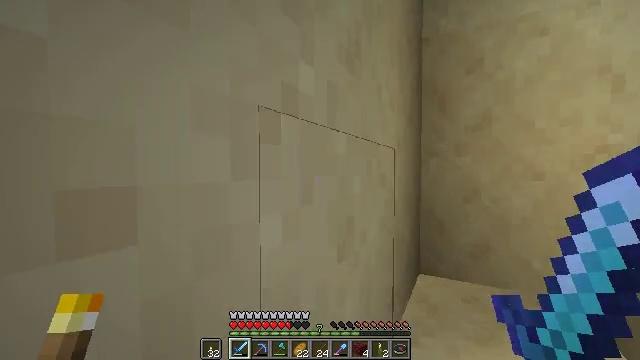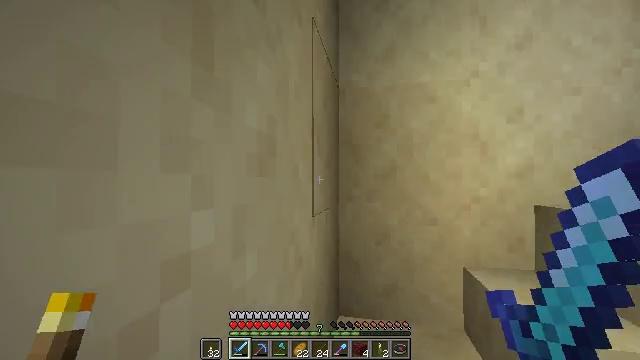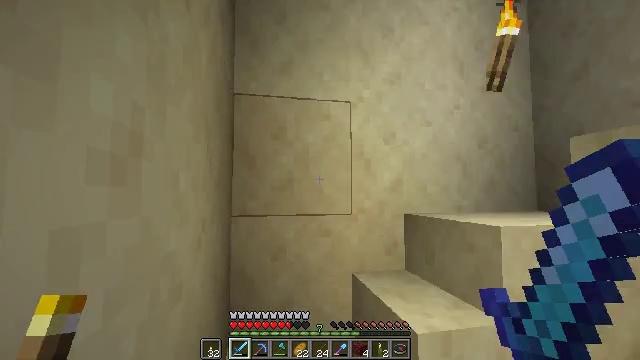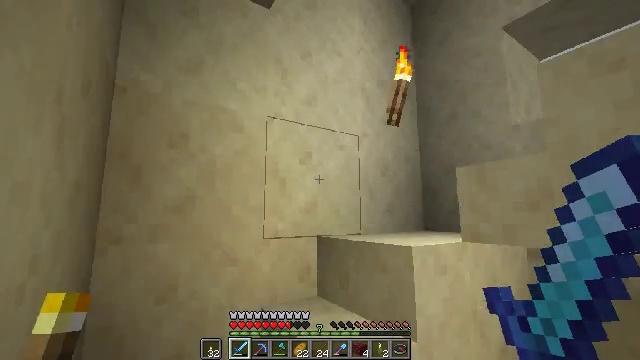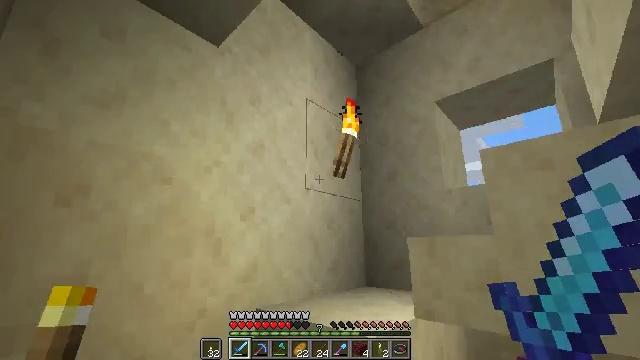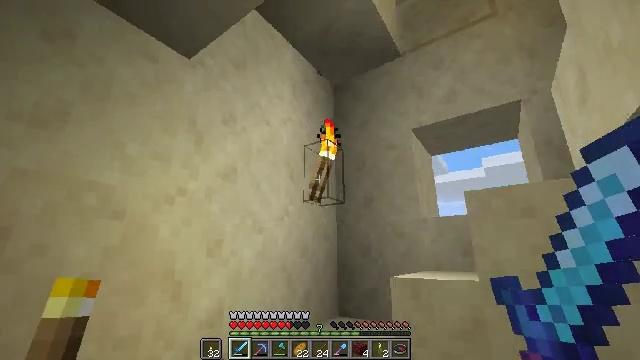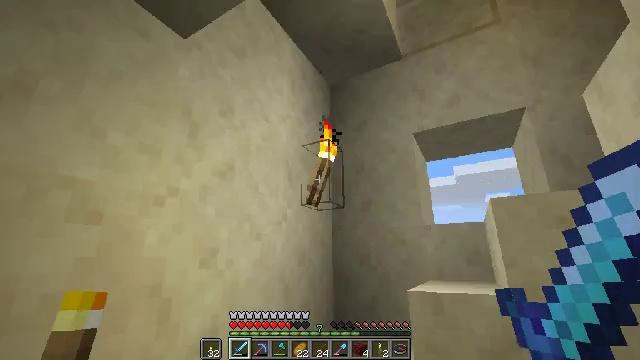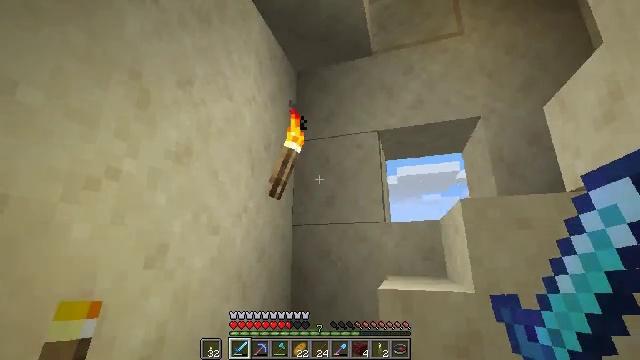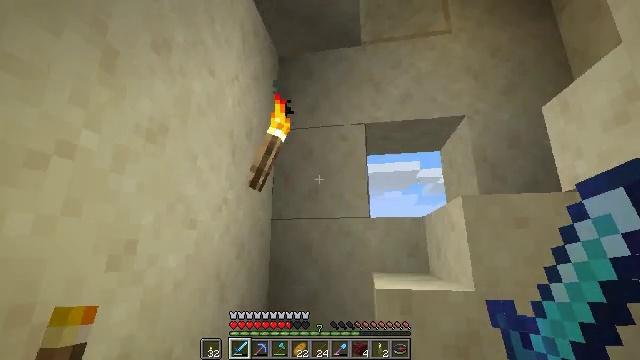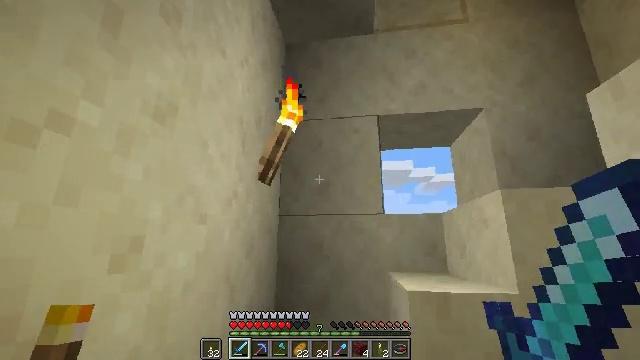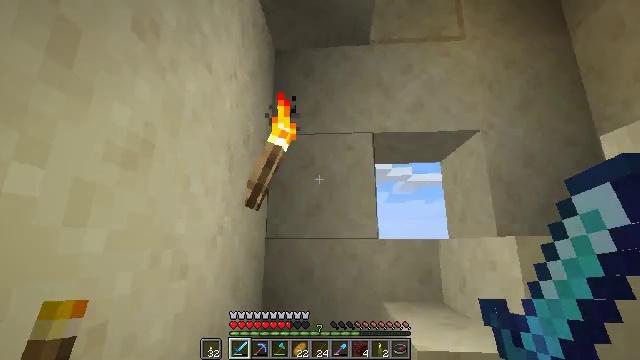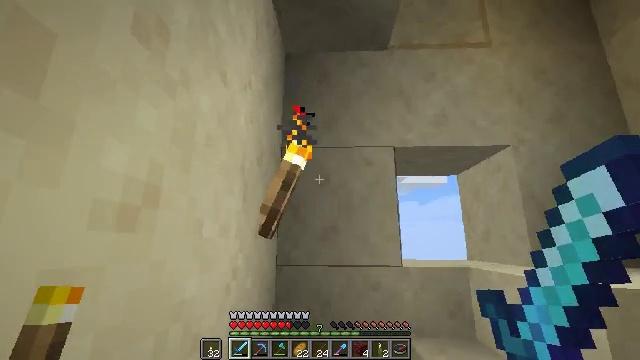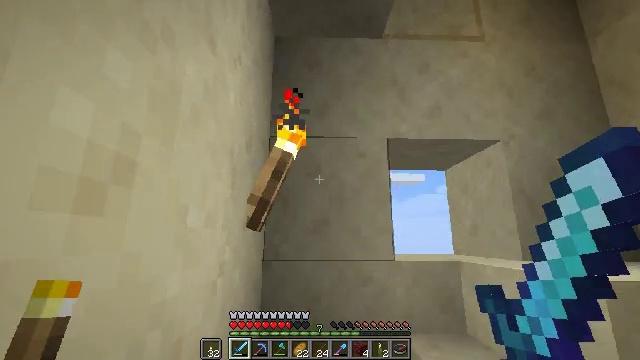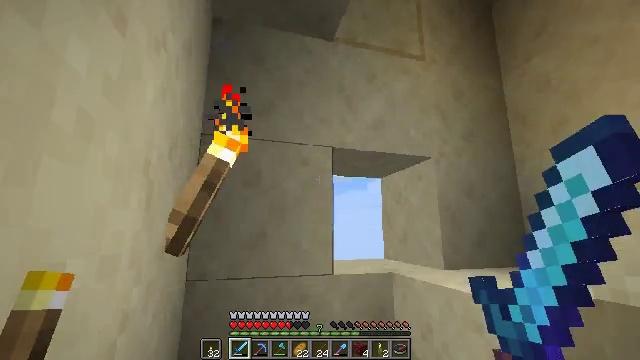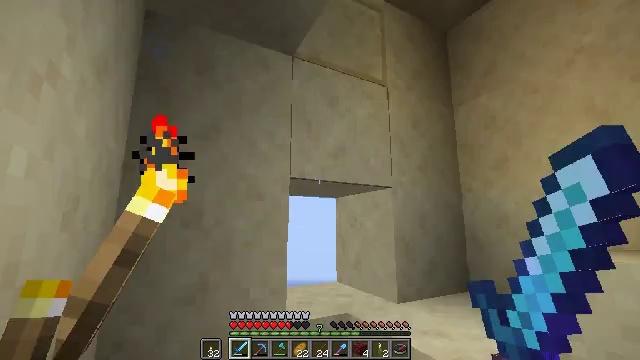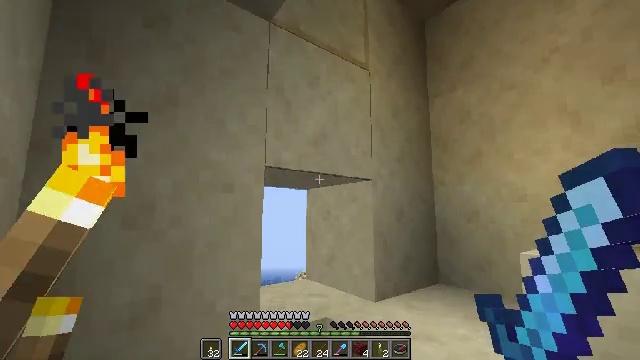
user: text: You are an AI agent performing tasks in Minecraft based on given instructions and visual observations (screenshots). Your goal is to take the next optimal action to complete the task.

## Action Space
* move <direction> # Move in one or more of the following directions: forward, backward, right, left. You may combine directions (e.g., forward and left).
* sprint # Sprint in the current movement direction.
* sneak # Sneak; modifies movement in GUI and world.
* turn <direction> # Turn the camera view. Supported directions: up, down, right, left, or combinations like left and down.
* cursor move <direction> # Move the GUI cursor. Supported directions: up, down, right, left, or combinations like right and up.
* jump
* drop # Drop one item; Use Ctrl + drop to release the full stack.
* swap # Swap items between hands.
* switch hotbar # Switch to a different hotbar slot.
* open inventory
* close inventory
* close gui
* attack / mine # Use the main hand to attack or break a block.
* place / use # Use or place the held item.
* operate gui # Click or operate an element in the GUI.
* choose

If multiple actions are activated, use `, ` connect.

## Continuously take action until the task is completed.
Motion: motion action
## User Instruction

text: Harvest the dead bush.
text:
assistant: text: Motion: move forward and move left, turn right and up
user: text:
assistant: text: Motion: move forward and move left, turn right and up
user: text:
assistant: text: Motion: move forward and move left, turn right and up
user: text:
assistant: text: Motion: move forward and move left, turn right and up
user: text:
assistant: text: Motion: move forward and move left, turn right and up
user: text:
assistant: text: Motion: move forward and move left, turn right and up
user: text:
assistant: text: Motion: move forward and move left, turn right and down
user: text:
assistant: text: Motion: move forward and move left, turn right and down
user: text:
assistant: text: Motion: move forward and move left, turn right
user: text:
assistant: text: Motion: move forward and move left, turn right
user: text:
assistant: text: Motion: move forward and move left, turn right
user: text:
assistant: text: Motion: move forward and move left, turn right
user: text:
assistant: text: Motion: move forward and move left, turn right and down
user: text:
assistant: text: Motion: move forward and move left, turn right and down
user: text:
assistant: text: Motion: move forward and move left, turn right and down
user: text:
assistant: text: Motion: move forward and move left, turn right and down
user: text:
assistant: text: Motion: move forward and move left, turn right and down
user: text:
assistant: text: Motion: move forward and move left, turn right and down
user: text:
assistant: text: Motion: move forward and move left
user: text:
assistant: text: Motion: move forward and move left
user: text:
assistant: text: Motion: move forward and move left
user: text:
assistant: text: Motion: move forward and move left
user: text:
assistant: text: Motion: move forward and move left
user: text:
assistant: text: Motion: move forward and move left, turn right and up
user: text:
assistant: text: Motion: move forward and move left, turn right and up
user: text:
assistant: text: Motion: move forward and move left, turn right and up
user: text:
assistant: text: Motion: move forward and move left, turn right and up
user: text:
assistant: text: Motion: move forward and move left
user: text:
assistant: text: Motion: move forward and move left
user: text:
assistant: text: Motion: move forward and move left